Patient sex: M
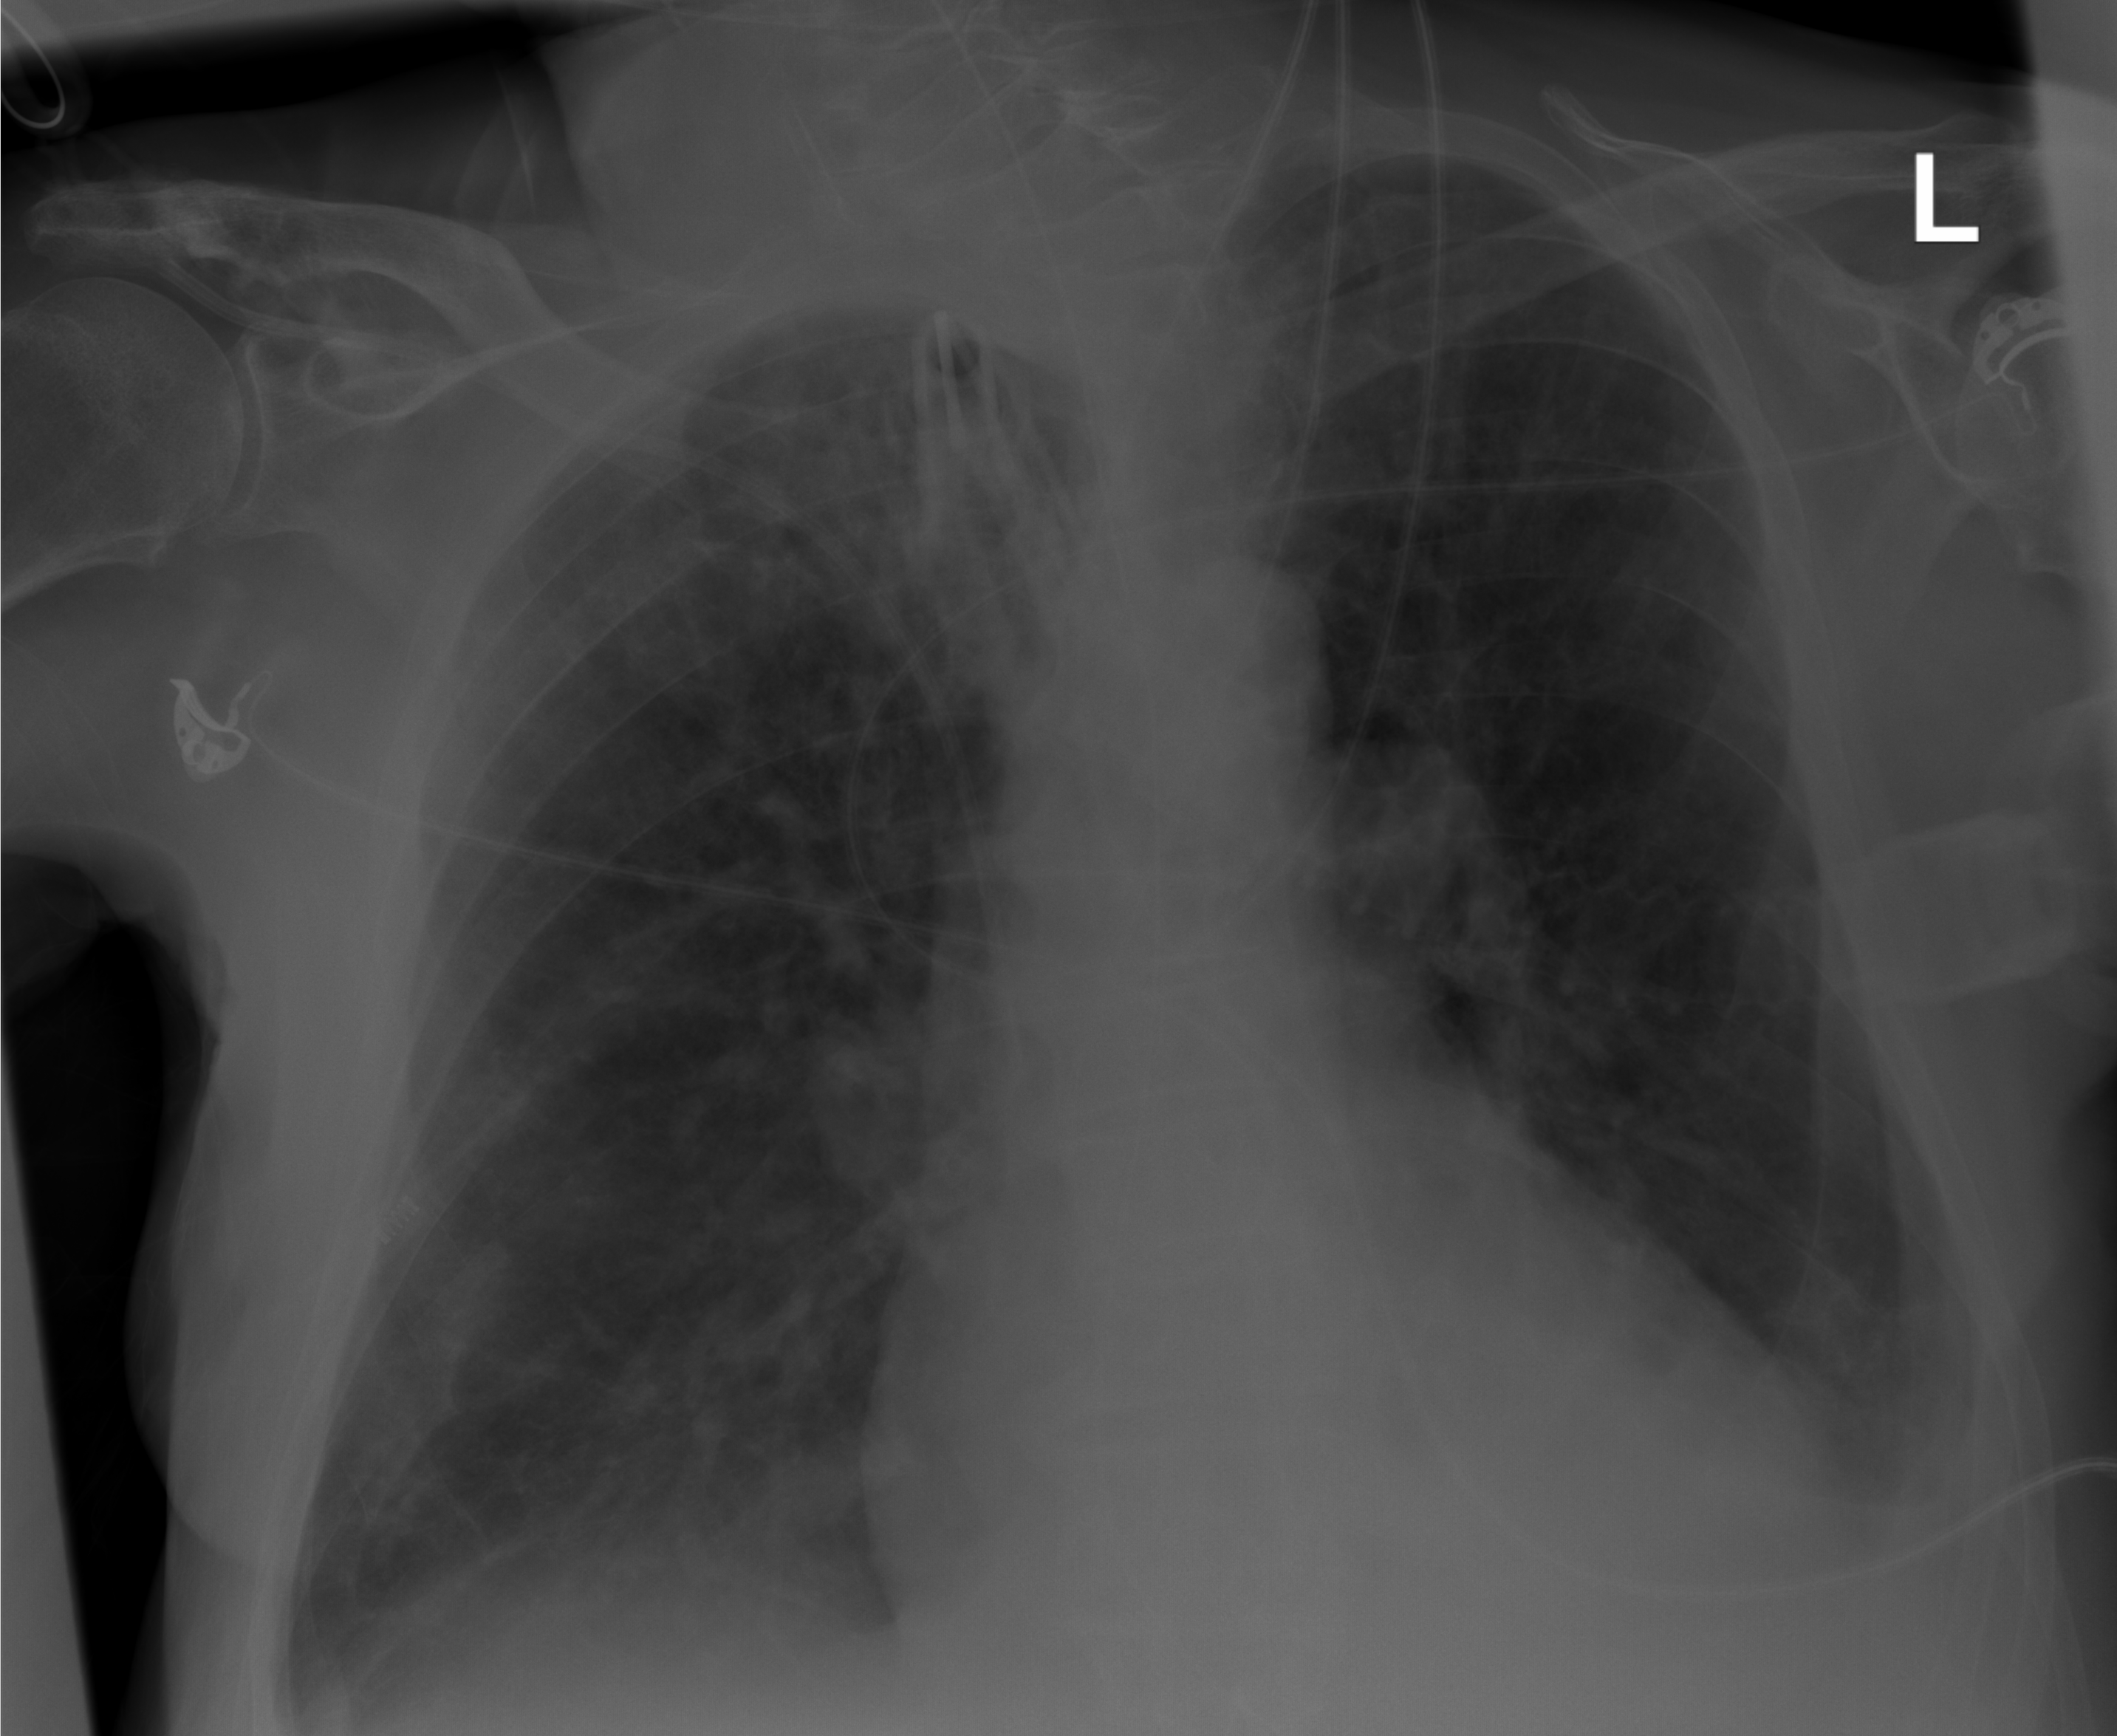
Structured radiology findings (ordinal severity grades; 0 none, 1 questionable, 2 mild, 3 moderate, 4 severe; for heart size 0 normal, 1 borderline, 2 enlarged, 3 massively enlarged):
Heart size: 2
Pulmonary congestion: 1
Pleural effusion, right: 2
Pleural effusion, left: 2
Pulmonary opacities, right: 2
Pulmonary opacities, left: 2
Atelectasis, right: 2
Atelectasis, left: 2